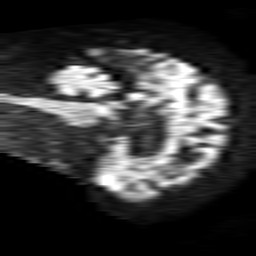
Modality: TRACE
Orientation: sagittal
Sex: female
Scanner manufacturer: philips
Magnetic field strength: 1.5 T
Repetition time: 4.6 s
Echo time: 0.08528 s